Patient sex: F
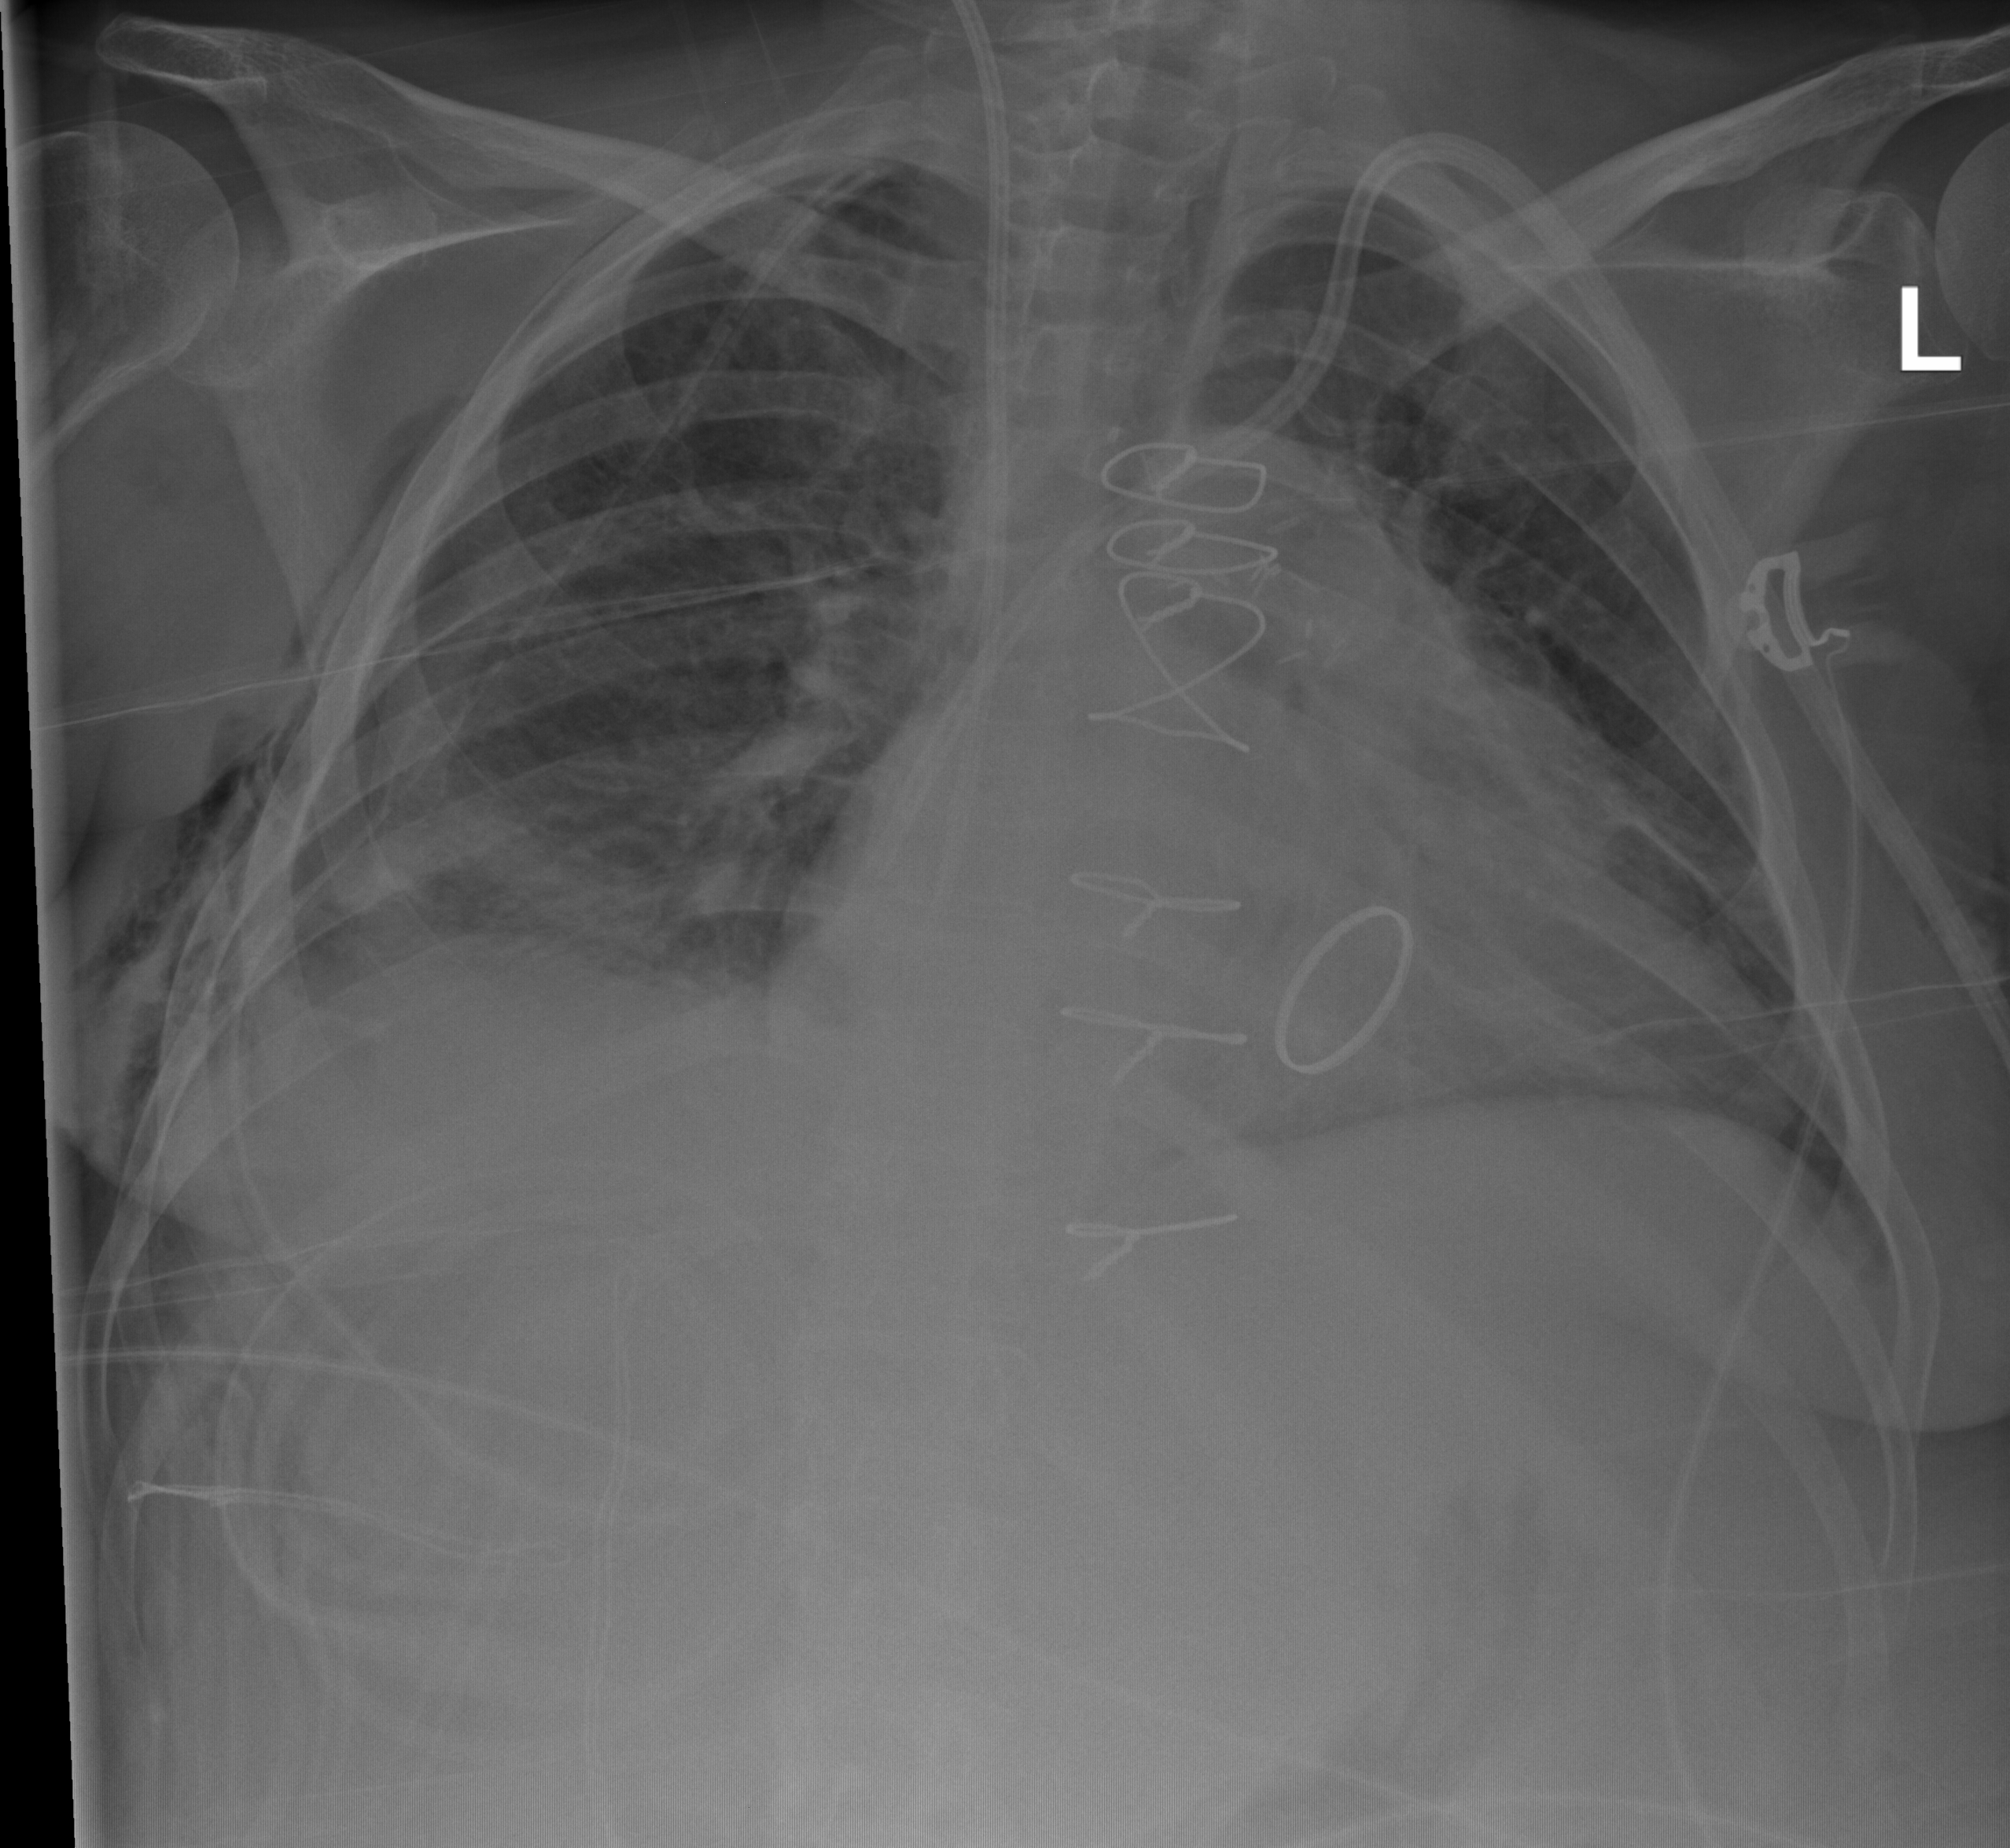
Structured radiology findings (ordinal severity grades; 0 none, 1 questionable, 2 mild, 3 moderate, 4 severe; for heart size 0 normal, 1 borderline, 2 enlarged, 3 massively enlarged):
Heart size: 2
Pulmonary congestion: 2
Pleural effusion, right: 2
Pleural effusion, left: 0
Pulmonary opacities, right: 2
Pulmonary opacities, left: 0
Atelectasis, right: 2
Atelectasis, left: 0